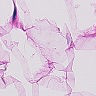
Metastatic tissue present: no